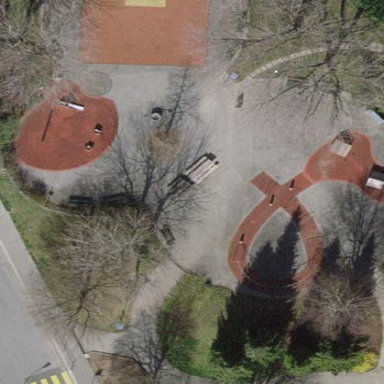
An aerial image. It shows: Playground area for leisure land.